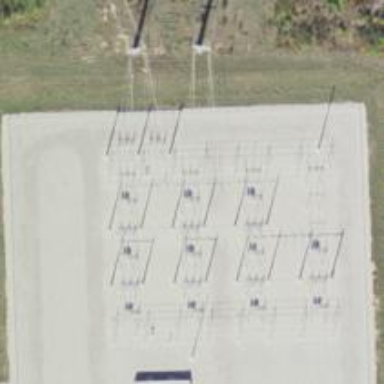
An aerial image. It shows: Switch used for power control.